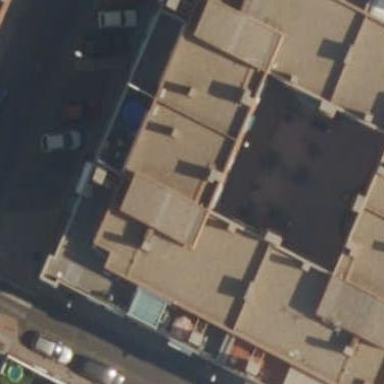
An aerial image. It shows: Image showing building with apartments.